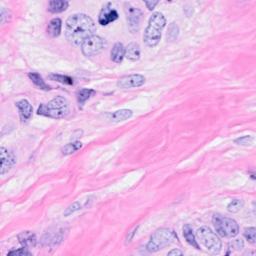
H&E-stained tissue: Breast